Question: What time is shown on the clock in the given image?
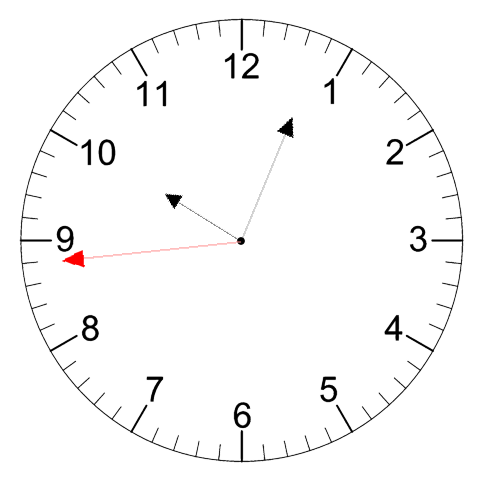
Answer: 10:03:44